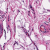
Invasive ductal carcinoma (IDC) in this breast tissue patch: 0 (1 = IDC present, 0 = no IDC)